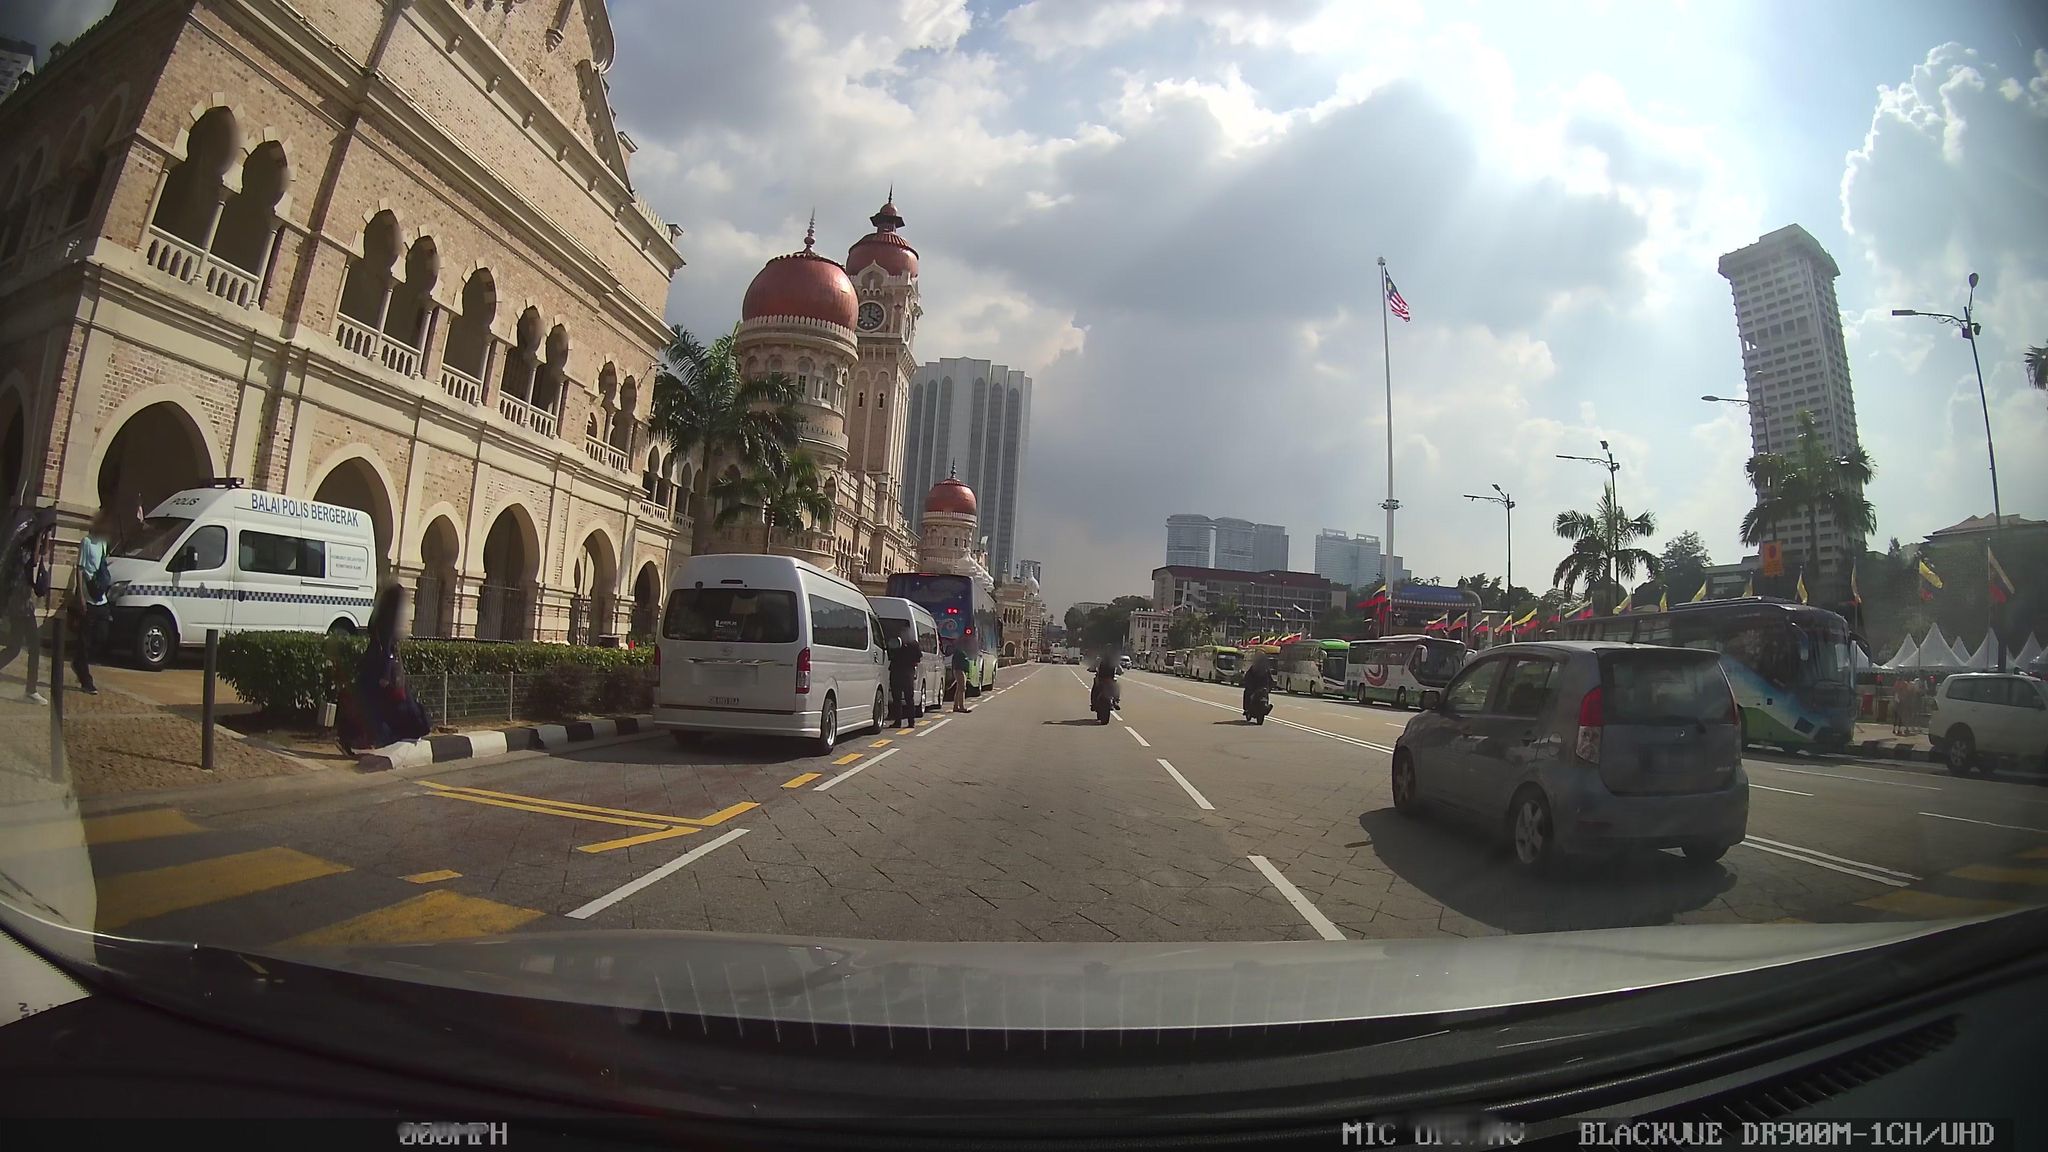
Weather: clear
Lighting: day
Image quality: good
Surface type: driving surface
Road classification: secondary
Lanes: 3
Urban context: urban centre
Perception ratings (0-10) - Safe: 5.49, Lively: 9.64, Beautiful: 1.18, Boring: 1.92, Depressing: 4.33, Wealthy: 2.87